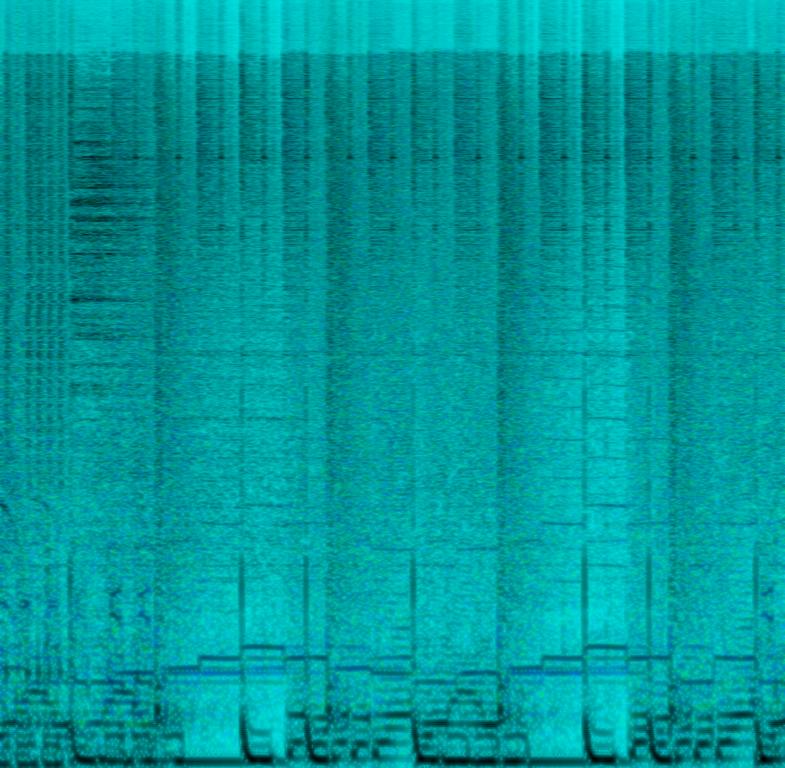
A digital drum beat repeats the same pattern with a strong and reverbed snare sound. An aggressive low to mid range sound is playing a melody underlined by a sub bass. On top of that a synth lead sound is playing a melody in the higher register that repeats itself the whole time. This song may be playing in an action video-game.